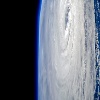
Label: cloud